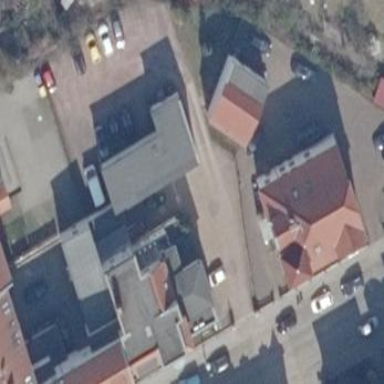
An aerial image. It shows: Office building with double saltbox roof shape.